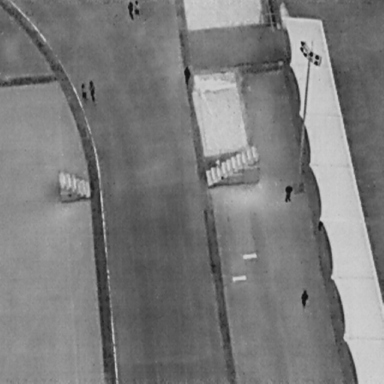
There are six People in the infrared image.